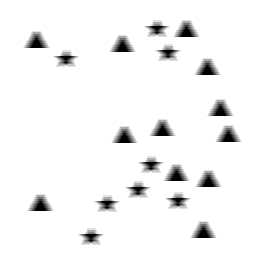
Squares: 0
Triangles: 12
Stars: 8
Total shapes: 20